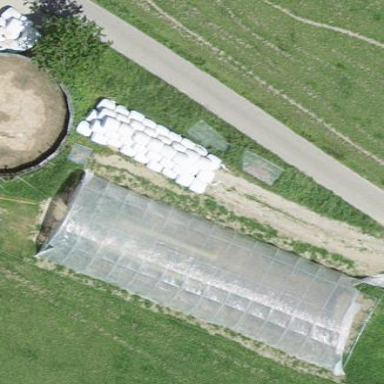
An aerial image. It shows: Greenhouse.